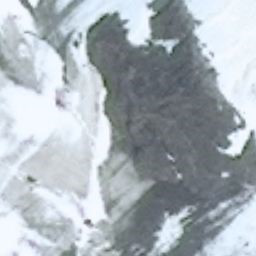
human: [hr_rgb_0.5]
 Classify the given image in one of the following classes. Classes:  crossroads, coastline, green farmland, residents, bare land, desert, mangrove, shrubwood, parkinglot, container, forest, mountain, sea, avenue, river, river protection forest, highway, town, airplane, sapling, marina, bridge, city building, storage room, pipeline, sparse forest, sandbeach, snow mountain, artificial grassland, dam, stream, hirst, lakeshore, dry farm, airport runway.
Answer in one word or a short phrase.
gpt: snow mountain